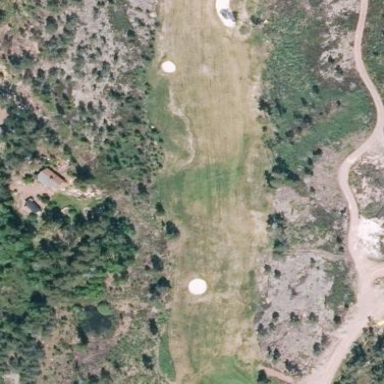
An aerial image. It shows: Scenic golf fairway.